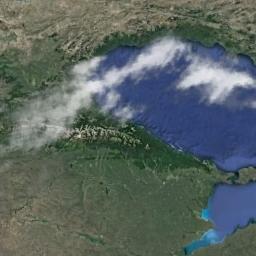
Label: cloud